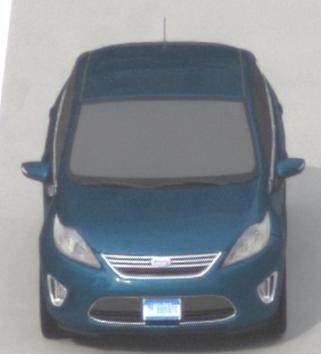
Make: Ford
Model: Fiesta
Detailed model: ’09 Sedan (seventh series)
Model produced from: 2010
Model produced until: 2017
Doors: 4
Color: blue
Road condition: dry road
Daytime: morning or afternoon
Contrast: low contrast